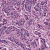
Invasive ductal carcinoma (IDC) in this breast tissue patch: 1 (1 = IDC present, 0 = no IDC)